Question: I have a 'ggplot2' plot with a continuous color scale and I want to remove the extra bits above the maximum and below the minimum. For example:
'''
set.seed(10)
n = 20
ggplot(data.frame(
x = rnorm(n),
y = rnorm(n),
col = c(0, 1, runif(n - 2)))) +
geom_point(aes(x, y, color = col))
'''

See how the color scale extends a little above 1 and a little below 0? I want to get rid of that. But 'expand' seems to be ignored. If I add 'scale_color_gradient(expand = c(0, 0))' to the above, there's no visible change. In fact, 'scale_color_gradient(expand = c(100, 100))' makes no difference, either. Is this a bug?
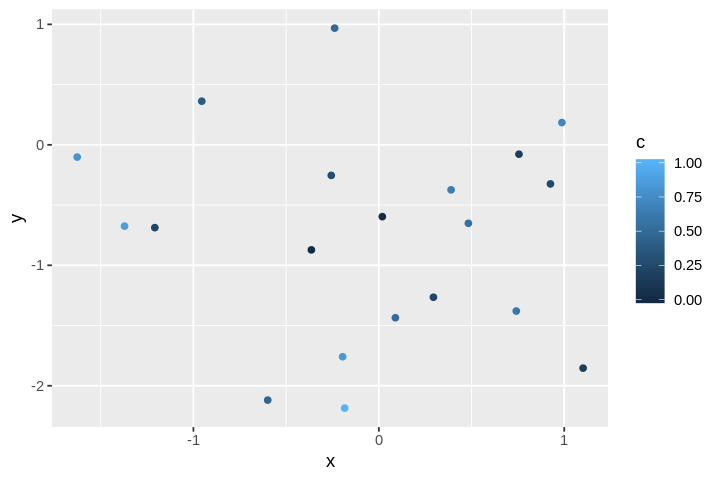
Answer: It's not a bug. Increasing the 'nbin' parameter in 'guide_colourbar' (the function that shows continuous colour scales mapped onto values in ggplot2) will move the tick positions closer to the ends.
'guide_colourbar' renders the range of colour values into a number of (with 'nbin' = 20 bins by default. The first & last ticks showing the range of values are positioned at the midpoint of the first and last bins respectively.
Below are some illustrations for different nbin values. I also switched from the default 'raster = TRUE' to 'raster = FALSE' for clearer distinction between bins, as 'raster = TRUE' comes with interpolation.
Setting up data / base plot
'''
set.seed(10)
n = 20
df <- data.frame(x = rnorm(n),
y = rnorm(n),
col = c(0, 1, runif(n - 2)))
# base plot
p <- ggplot(df) +
geom_point(aes(x, y, color = col))
'''
'''
# extreme case: with only 2 bins, the two ticks corresponding to the
# lower & upper limits are positioned in the middle of each rectangles, with
# remaining ticks evenly spaced between them
p + ggtitle("nbin = 2") +
scale_colour_continuous(guide = guide_colourbar(nbin = 2, raster = FALSE))
# as we increase the number of bins, the upper / lower limit ticks move closer
# to the respective ends
p + ggtitle("nbin = 4") +
scale_colour_continuous(guide = guide_colourbar(nbin = 4, raster = FALSE))
p + ggtitle("nbin = 10") +
scale_colour_continuous(guide = guide_colourbar(nbin = 10, raster = FALSE))
# nbin = 20 is the default value; at this point, the upper / lower limit ticks
# are relatively close to the ends, but still distinct
p + ggtitle("nbin = 20") +
scale_colour_continuous(guide = guide_colourbar(nbin = 20, raster = FALSE))
# with 50 bins, the upper / lower limit ticks move closer to the ends, and
# the stacked rectangles are so thin that raster = FALSE doesn't really have
# much effect from here onwards; we can't visually distinguish the individual
# rectangles anymore
p + ggtitle("nbin = 50") +
scale_colour_continuous(guide = guide_colourbar(nbin = 50, raster = FALSE))
# with 100 bins, the upper / lower limit ticks are even closer
p + ggtitle("nbin = 100") +
scale_colour_continuous(guide = guide_colourbar(nbin = 100, raster = FALSE))
# with 500 bins, the upper / lower limits are practically at the ends now
p + ggtitle("nbin = 500") +
scale_colour_continuous(guide = guide_colourbar(nbin = 500, raster = FALSE))
'''
<URL>